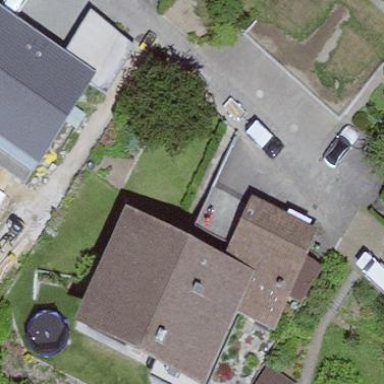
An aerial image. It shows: Residential building.